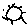
Label: sun